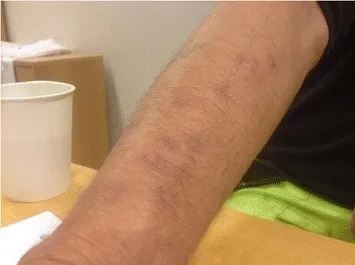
The patients arm six months after the intradermal deposition of epoxy.
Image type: medical_photograph (skin_photograph)